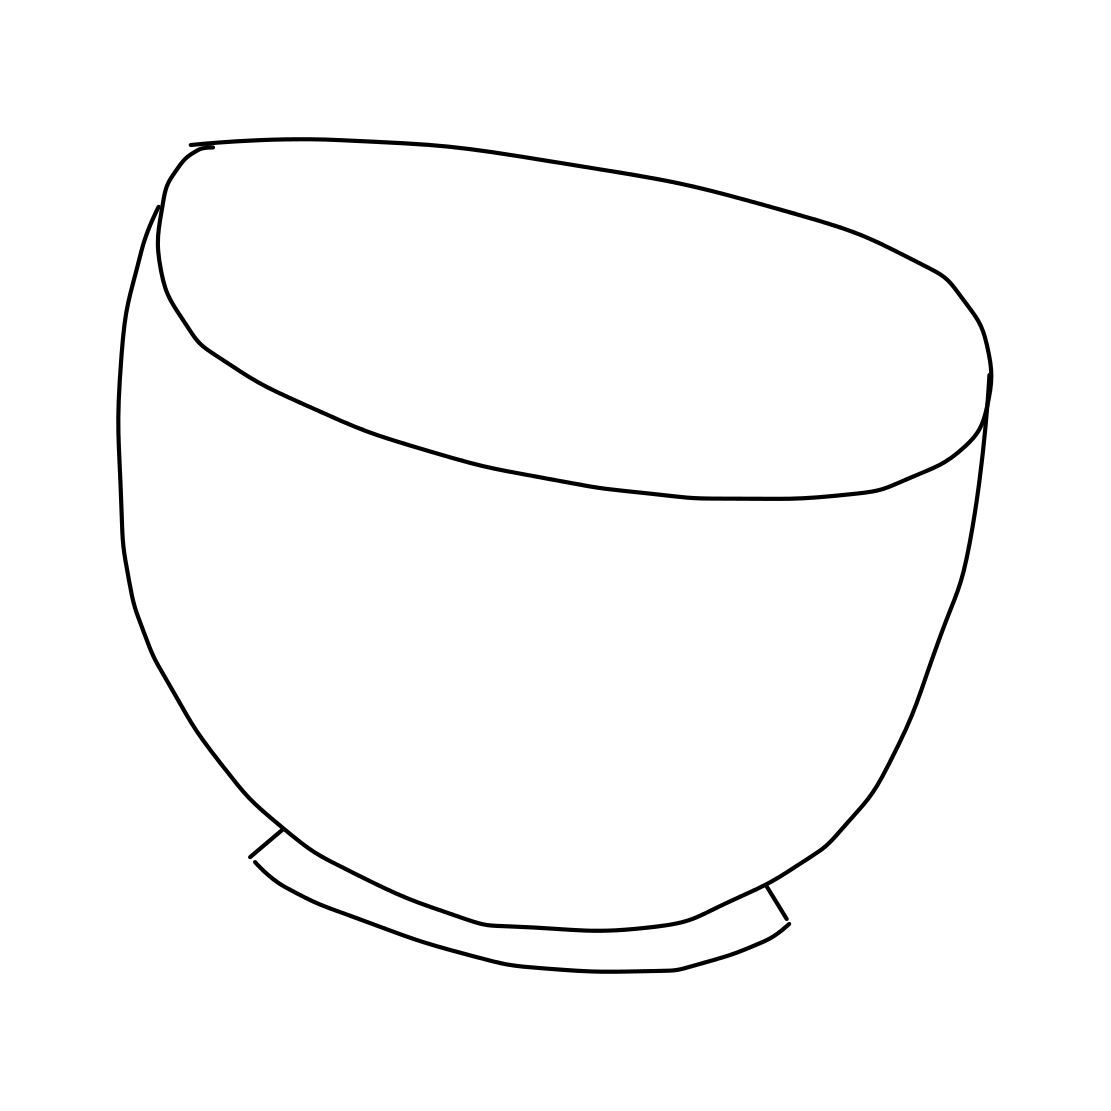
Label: bowl